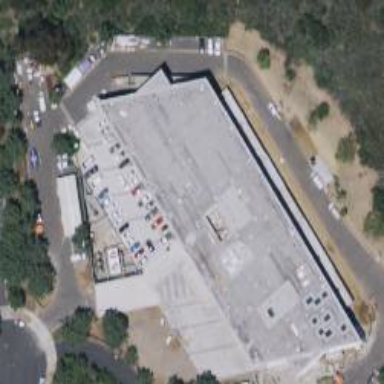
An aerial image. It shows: Industrial building.